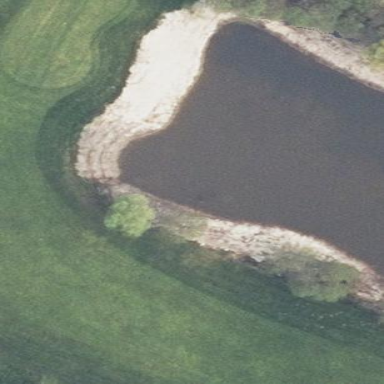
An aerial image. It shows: Scenic golf fairway.